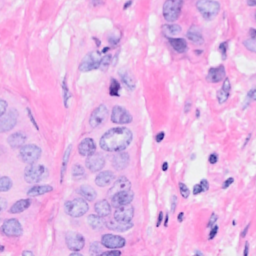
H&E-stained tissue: Breast